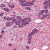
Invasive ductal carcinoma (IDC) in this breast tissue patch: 1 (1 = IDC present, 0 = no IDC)